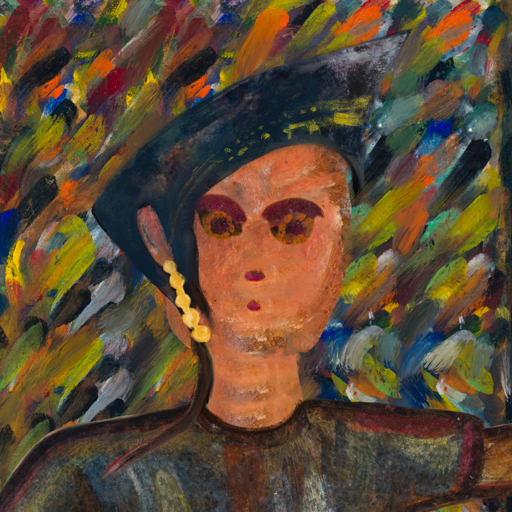
Background: An_Impression, Head And Neck Front: Boggyland, Face Front: Doll, Bust: Mosgoul, Hair Front: Blank, Head Accessory: Irani, Second Necklace: Blank, Necklace: Blank, Baby: Blank